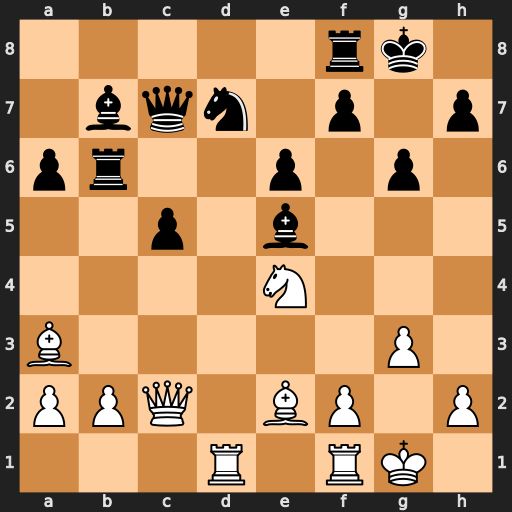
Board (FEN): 5rk1/1bqn1p1p/pr2p1p1/2p1b3/4N3/B5P1/PPQ1BP1P/3R1RK1
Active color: w
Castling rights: -
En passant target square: -
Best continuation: Rxd7 Bxe4 Qxe4 Qxd7 Qxe5